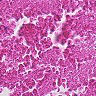
Metastatic tissue present: no